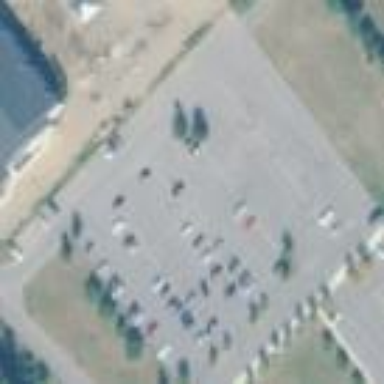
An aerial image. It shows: Parking area.